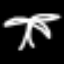
Label: palm tree